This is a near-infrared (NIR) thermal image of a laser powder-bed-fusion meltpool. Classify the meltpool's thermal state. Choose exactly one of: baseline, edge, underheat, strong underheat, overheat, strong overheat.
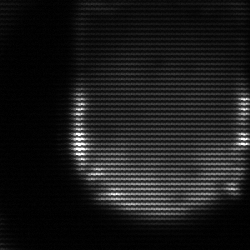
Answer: edge